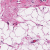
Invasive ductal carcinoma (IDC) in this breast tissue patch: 0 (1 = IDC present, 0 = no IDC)